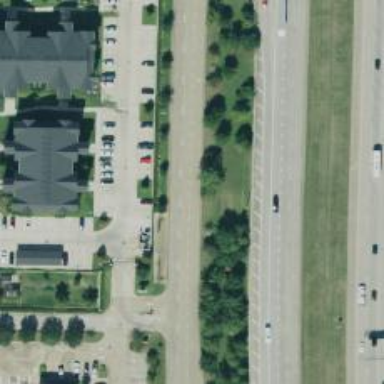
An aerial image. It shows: Secondary road with frontage access.